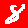
Digit: 8